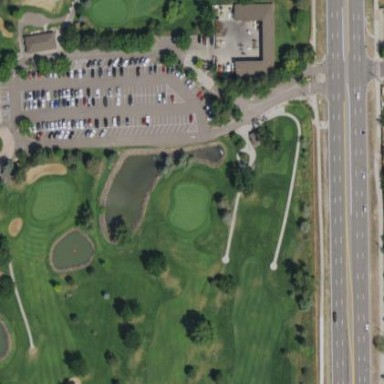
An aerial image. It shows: Water hazard on golf course. The hazard is natural water feature.